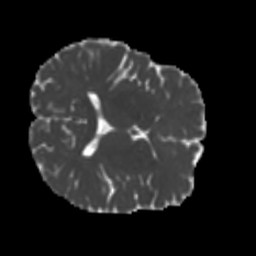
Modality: MD
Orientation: axial
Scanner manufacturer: siemens
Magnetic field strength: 3 T
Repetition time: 4 s
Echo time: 0.0594 s